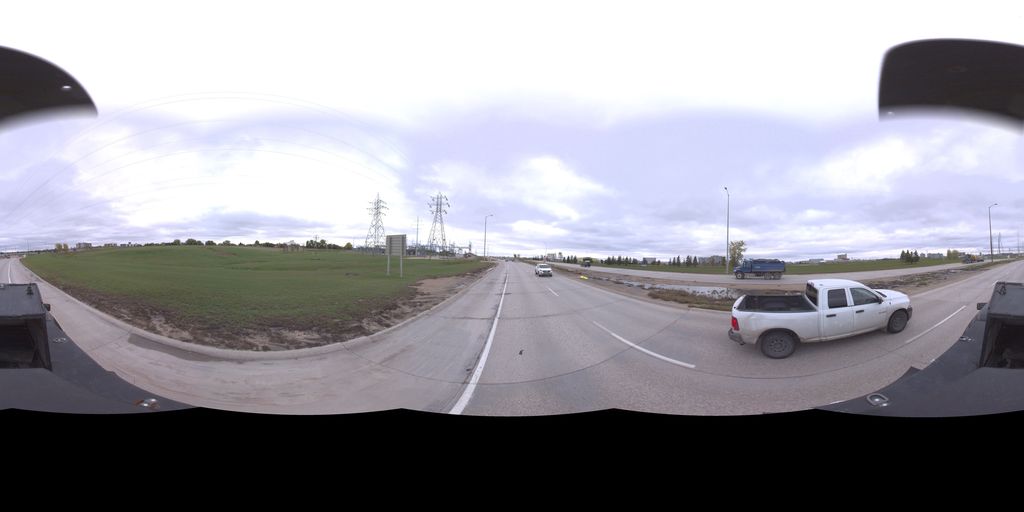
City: winnipeg